Question: This simplest way I've found to explain this is simply to show you the flag of Benin:

I'd like to do something similar with flexbox in CSS, but so far I've been flummoxed.
The key is that I need each of the three regions to be siblings, something like:
'''
<div class=flag>
<div class=green></div>
<div class=yellow></div>
<div class=red></div>
</div>
'''
'''
.flag {
display:flex;
flex-direction: row;
}
/* below this I'm not sure */
.green {
}
.red, .yellow {
}
'''
Is this possible without adding an intermediary node to contain '.red' and '.yellow'? It's easy at that point, but I'd like to know if it's possible to do what I describe above.
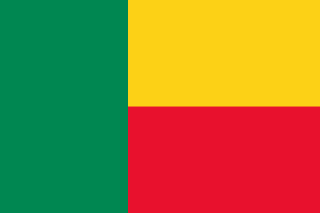
Answer: The first (left) column is .green at 'height:100%' relative to the .flag container.
The second (right) column is .yellow,.red at 'height:50%' relative to .flag
And the .green is allocated 'width:40%' relative to .flag

'''
.flag{
position:relative;
display:flex;
flex-flow:column wrap;
width:200px;
height:150px;
border:2px solid black;
}
.green{background:green;}
.yellow{background:yellow;}
.red{background:red;}
.col1{width:40%;height:100%;}
.col2{width:60%;height:50%;}
'''
'''
<div class=flag>
<div class='col1 green'></div>
<div class='col2 yellow'></div>
<div class='col2 red'></div>
</div>
'''